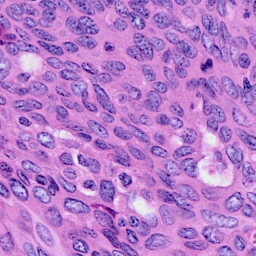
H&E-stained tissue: Cervix